Question: I have a webgl game and I want to put it in facebook secure canvas. Since dropbox is https secure, I want to upload the game there and paste the link to the facebook secure canvas settings, but I got this error:
'''
must point to a directory (i.e., end with a '/' or a dynamic page (i.e., have a '?' somewhere).
'''

Any solution?
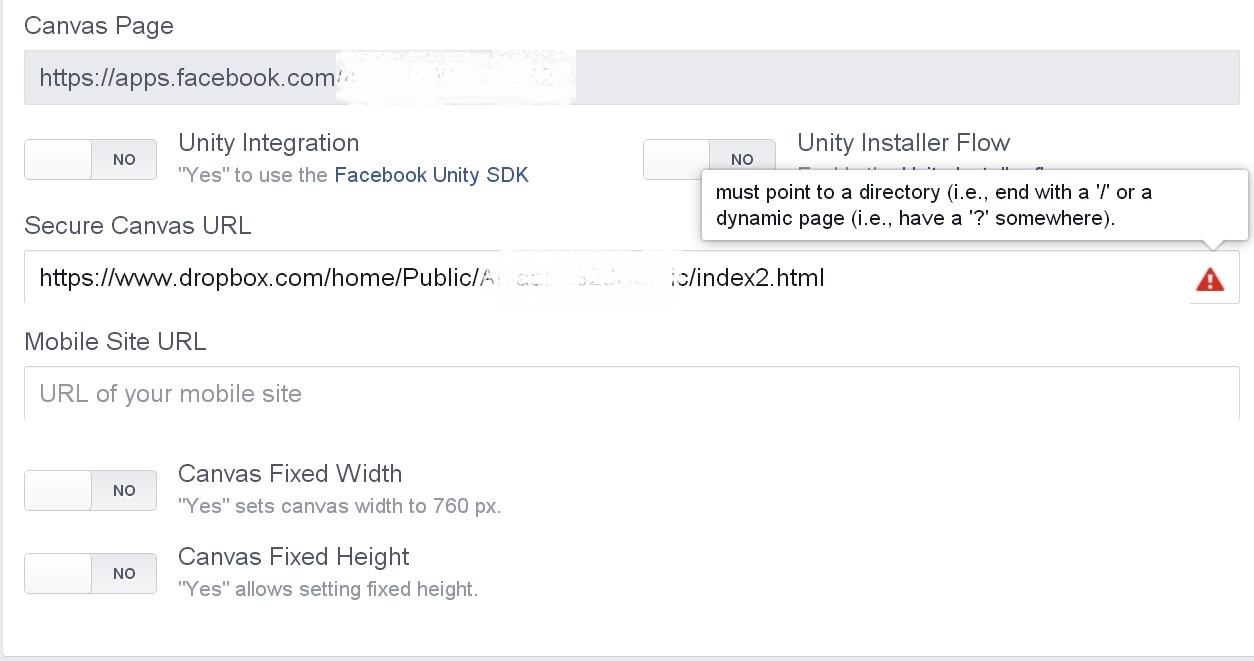
Answer: It would seem that facebook does not like static HTML pages. Try changing the Secure Canvas URL to include ?secure (or any other word/variables as long as it starts with a question mark). Meaning:
'''
https://www.dropbox.com/home/Public/whatever/index2.html?secure
'''
Hope it helps!